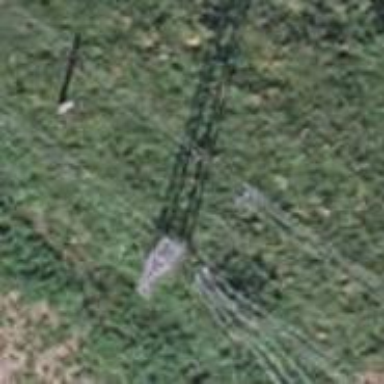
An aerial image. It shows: Power line is depicted.